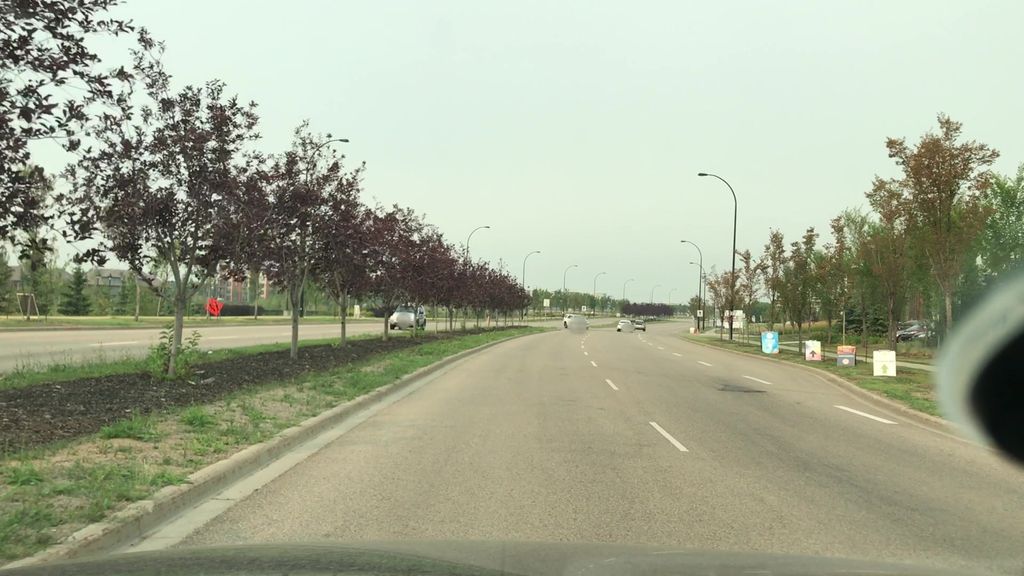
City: edmonton